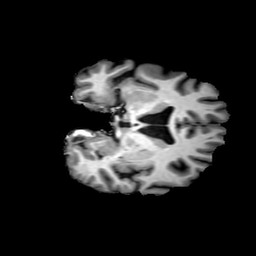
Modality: T1w
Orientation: coronal
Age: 50
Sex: male
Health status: ill